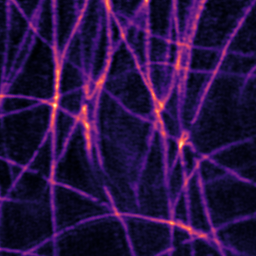
Label: Super-resolution Microtubules image